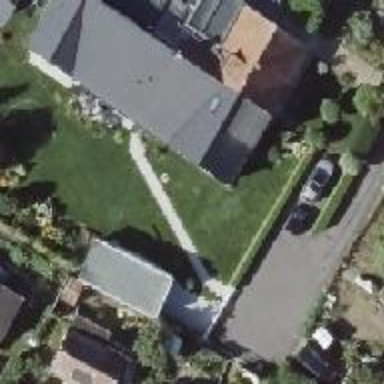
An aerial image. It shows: Semi-detached house with gabled roof.